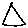
Label: triangle